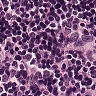
Metastatic tissue present: no